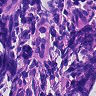
Metastatic tissue present: no